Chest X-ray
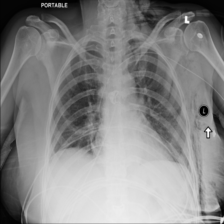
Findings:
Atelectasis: negative
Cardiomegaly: negative
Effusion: negative
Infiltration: negative
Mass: negative
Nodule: negative
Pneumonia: negative
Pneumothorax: negative
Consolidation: negative
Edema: negative
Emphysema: negative
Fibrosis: negative
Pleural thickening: negative
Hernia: negative